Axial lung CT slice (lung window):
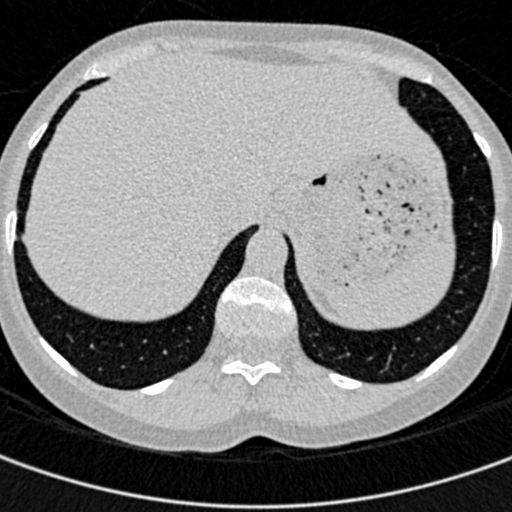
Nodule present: no